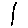
Label: line